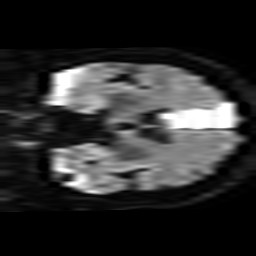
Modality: TRACE
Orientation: coronal
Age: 76
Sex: female
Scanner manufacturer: philips
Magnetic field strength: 3 T
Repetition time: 3.71 s
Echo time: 0.059 s